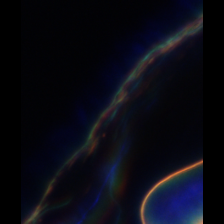
Taxon: Unknown_full_image
Group: Unknown